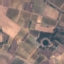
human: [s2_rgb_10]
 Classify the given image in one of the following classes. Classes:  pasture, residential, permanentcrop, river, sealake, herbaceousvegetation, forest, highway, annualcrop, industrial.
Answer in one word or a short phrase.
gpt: PermanentCrop